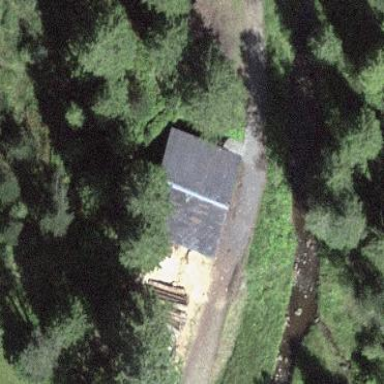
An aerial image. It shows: Cabin.